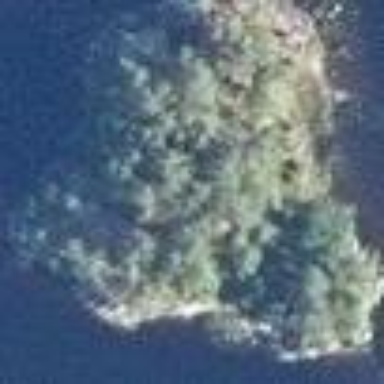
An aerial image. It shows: Islet.